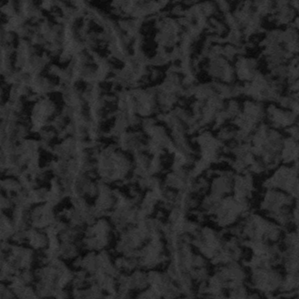
Label: frost